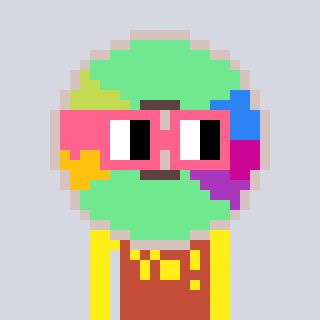
a pixel art character with square pink glasses, a cd-shaped head and a rust-colored body on a cool background